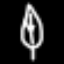
Label: leaf